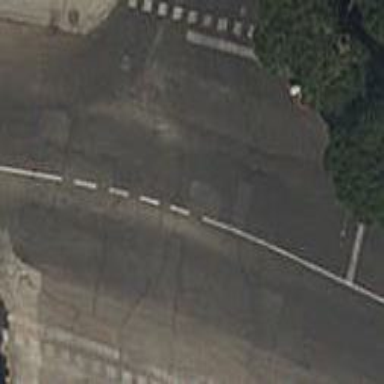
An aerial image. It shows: Road with traffic signals.